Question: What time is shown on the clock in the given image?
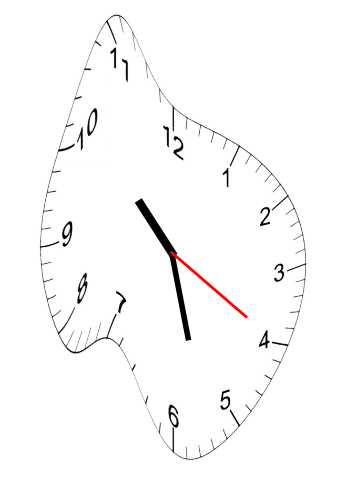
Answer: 10:27:20